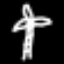
Label: palm tree